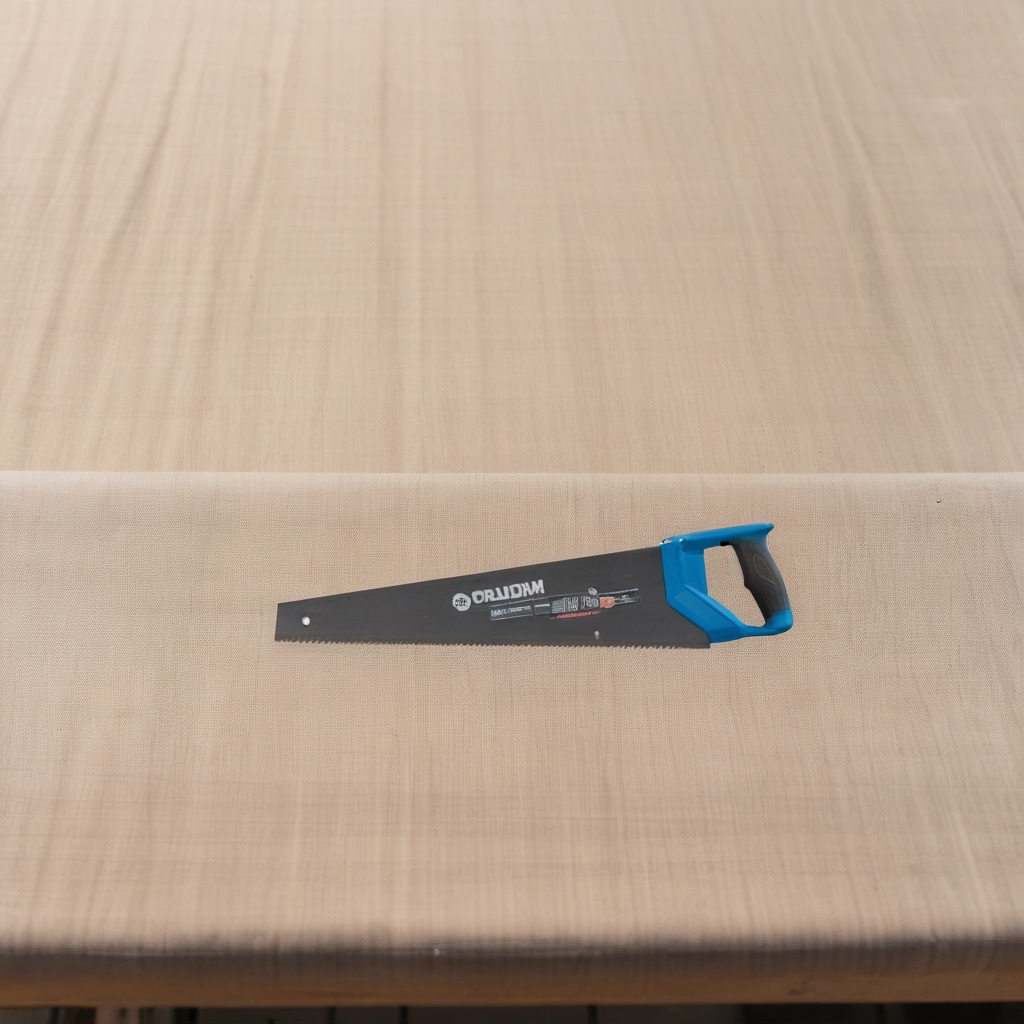
A metal saw lies on the wooden table in the outdoor workshop.